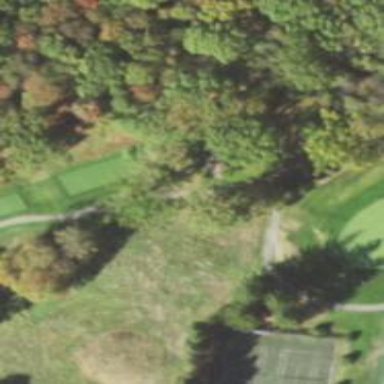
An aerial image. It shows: Path used for both walking and golf.